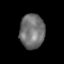
Tissue: lung
Cell type: Epithelial cells
Senescence score: 0.172
Nuclear area (px): 838
Mean DAPI intensity: 113.532